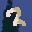
Label: 2